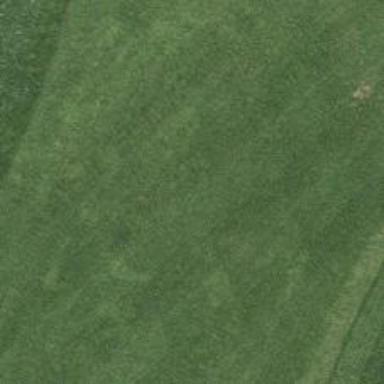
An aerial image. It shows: Golf hole.